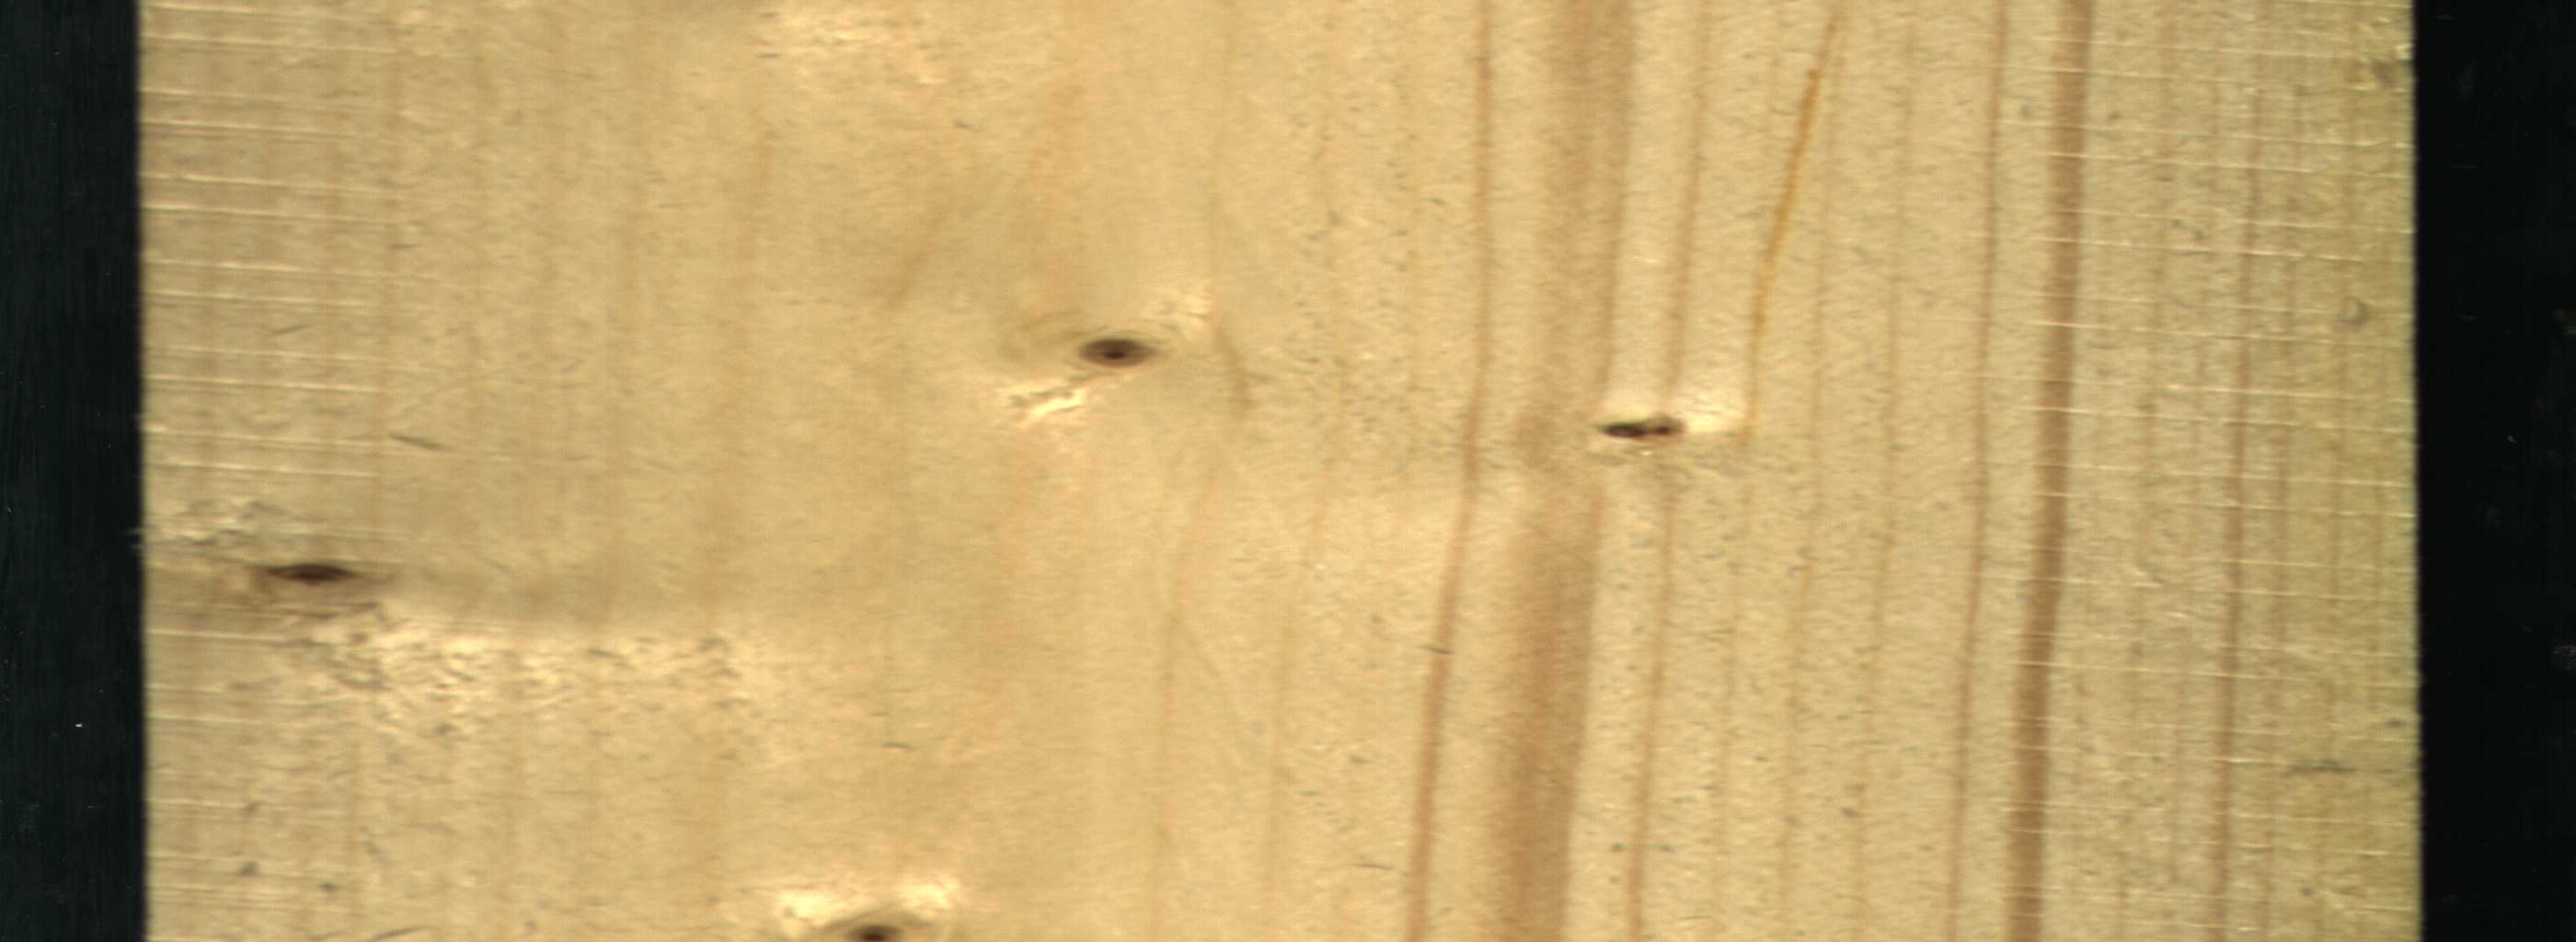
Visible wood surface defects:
resin
Live_Knot
Live_Knot
Live_Knot
Live_Knot